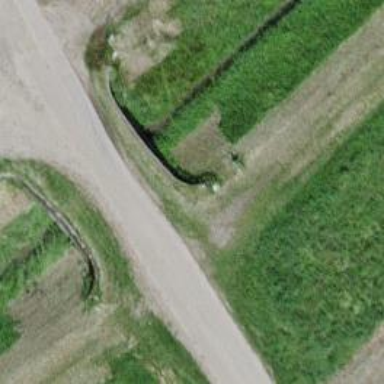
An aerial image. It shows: Culvert tunnel passing through ditch.